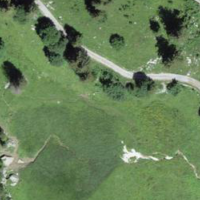
EUNIS habitat code: 32
Species observed at this site:
Clinopodium vulgare